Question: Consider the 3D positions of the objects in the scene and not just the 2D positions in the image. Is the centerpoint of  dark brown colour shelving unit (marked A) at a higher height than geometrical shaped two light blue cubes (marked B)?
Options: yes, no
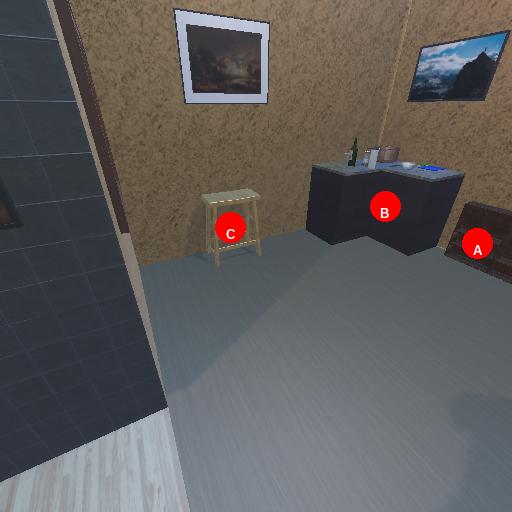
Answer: yes